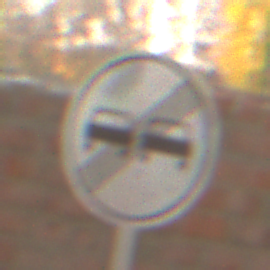
Verkehrszeichen: EndeUeberholverbot
Umgebung: Roofed, Suburban
Tageszeit: SunriseSunset
Wetter: Clear
Licht: Natural
Jahreszeit: NotSpecified
Kontrast: MediumContrast